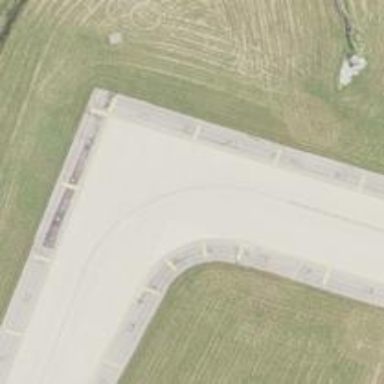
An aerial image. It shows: Image of taxiway at airport.